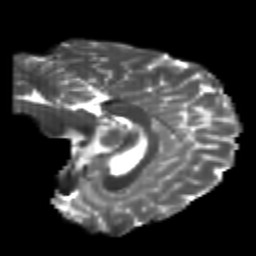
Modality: T2w
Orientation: sagittal
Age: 22
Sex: female
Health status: healthy
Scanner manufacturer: philips
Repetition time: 7.477 s
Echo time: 0.08753 s